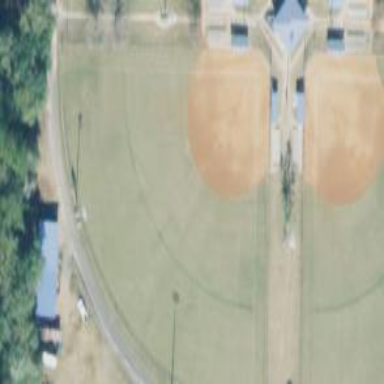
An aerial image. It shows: Baseball pitch for leisure land activities.